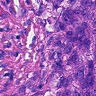
Metastatic tissue present: yes